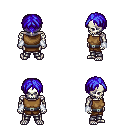
a pixel art fantasy rpg character, male body template, skeleton, leather chest armor, metal pants, blue parted hairstyle, white cloth bracers, four views (front, back, left, right), 2x2 character sprite sheet, small pixel art, hard edges, no anti-aliasing